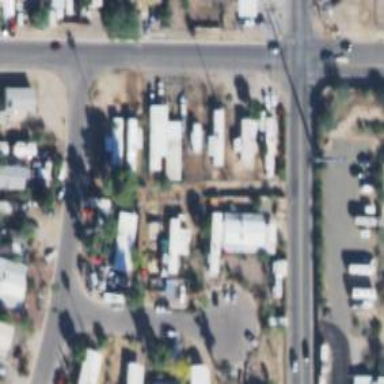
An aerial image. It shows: Alley classified as service road.